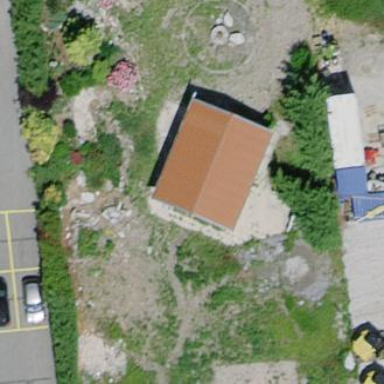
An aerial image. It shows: Shed building.